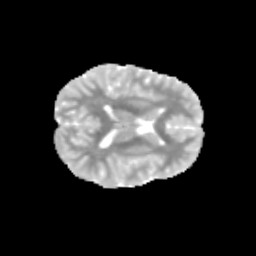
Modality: MD
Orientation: axial
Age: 9
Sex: female
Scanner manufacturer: siemens
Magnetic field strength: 3 T
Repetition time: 3.8 s
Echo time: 0.07 s